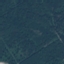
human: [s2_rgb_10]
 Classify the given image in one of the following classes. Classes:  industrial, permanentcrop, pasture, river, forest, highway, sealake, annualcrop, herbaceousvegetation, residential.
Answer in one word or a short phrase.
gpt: Forest